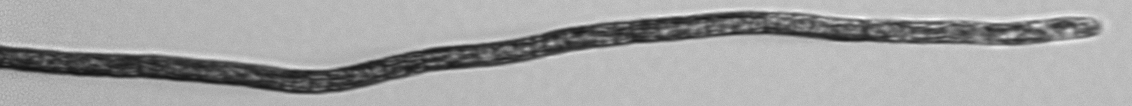
Label: Trichodesmium